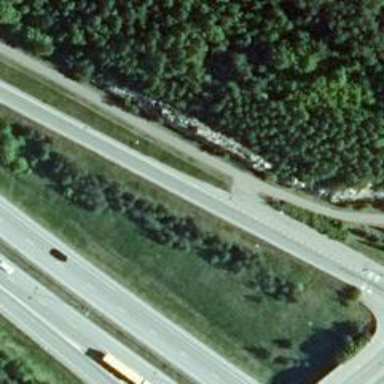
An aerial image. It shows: Tertiary trunk_link highway.